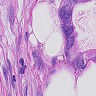
Metastatic tissue present: yes